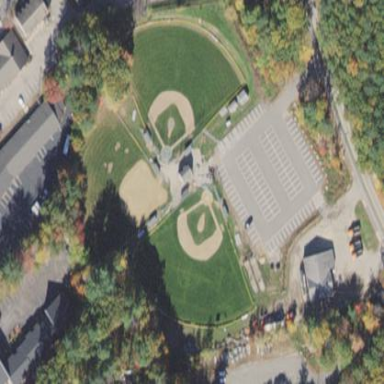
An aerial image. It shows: Baseball pitch for leisure land.